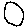
Label: circle